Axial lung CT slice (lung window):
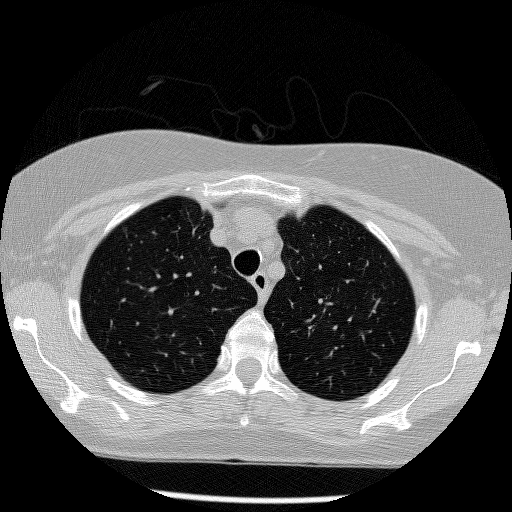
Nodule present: no